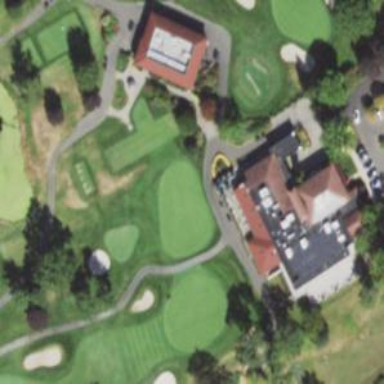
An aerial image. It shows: Pathway for golfing.